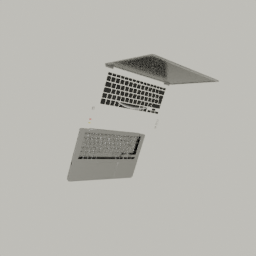
Label: electronics